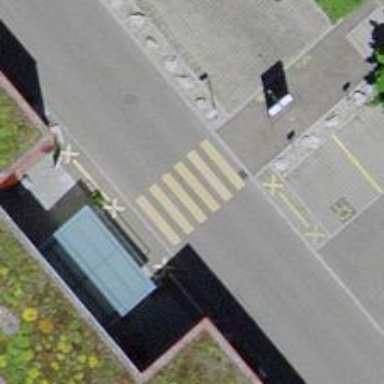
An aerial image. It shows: Marked crossing with zebra stripes on the road.